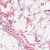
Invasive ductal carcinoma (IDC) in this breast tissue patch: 0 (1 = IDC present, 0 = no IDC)